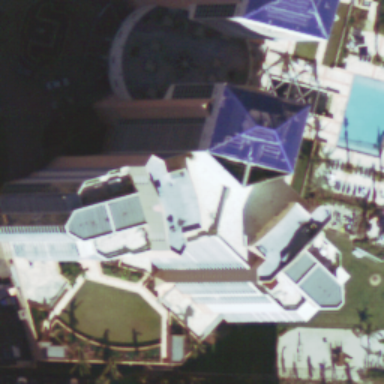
There is a triangular building with sky blue and purple roofs .